Aerial crown-view tile of a tropical tree (Barro Colorado Island, Panama), acquired 20250414:
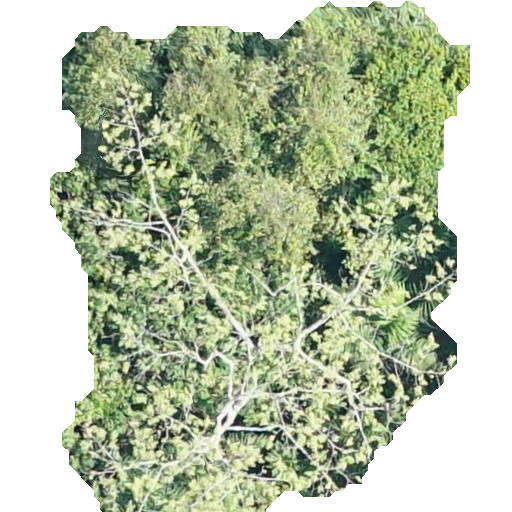
Species: Spondias radlkoferi
GBIF accepted scientific name: Spondias radlkoferi
Crown area: 255.811 m²